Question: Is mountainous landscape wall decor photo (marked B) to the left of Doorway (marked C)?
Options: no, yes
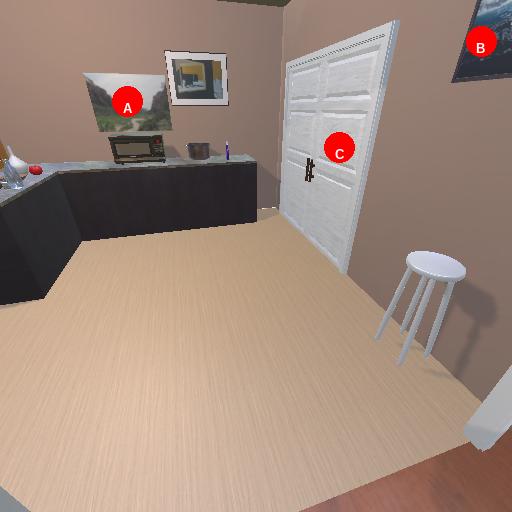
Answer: no